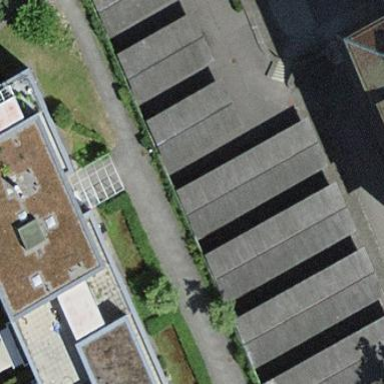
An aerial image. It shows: View of roof of building.